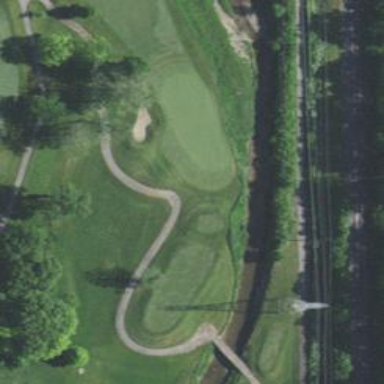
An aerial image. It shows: Path designated for golf carts.